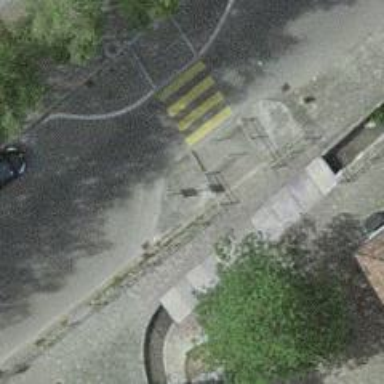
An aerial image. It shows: Double cycle barrier is in place.